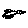
Label: bird